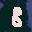
Label: 8